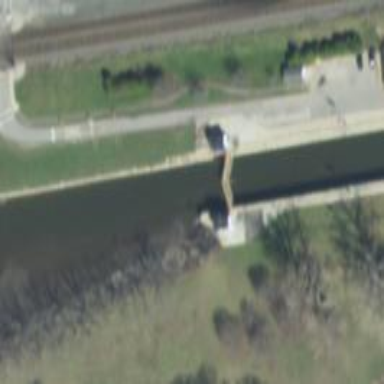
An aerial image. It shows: Lock gate on waterway.